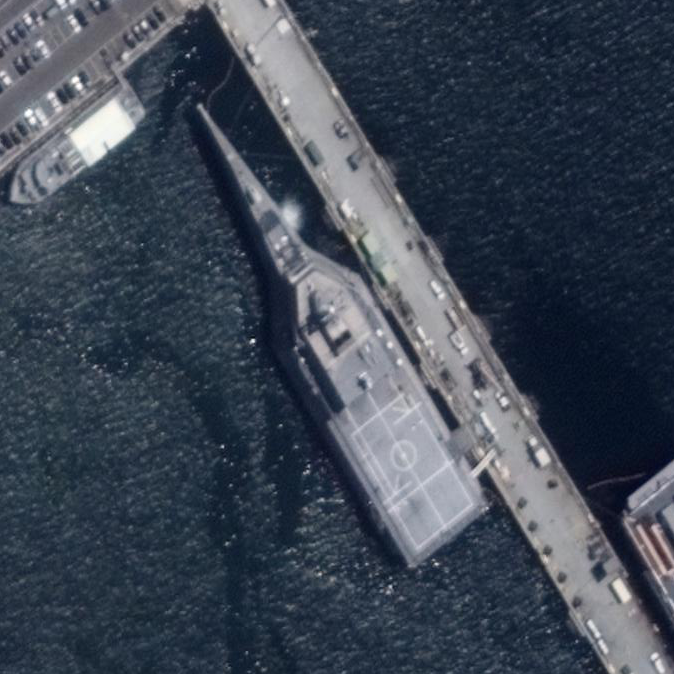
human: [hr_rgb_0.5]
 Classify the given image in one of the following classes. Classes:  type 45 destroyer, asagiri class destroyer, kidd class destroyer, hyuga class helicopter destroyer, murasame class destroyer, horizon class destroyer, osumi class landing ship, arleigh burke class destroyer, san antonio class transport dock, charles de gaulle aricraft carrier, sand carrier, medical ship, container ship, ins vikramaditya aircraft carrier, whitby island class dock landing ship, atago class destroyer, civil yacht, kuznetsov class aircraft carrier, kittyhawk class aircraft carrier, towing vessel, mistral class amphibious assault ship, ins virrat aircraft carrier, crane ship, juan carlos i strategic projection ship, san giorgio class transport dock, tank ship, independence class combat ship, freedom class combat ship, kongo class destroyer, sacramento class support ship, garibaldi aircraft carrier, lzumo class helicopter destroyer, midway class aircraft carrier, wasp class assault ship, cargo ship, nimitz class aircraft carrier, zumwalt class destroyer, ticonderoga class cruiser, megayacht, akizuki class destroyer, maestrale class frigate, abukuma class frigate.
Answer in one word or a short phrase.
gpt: Independence class combat ship